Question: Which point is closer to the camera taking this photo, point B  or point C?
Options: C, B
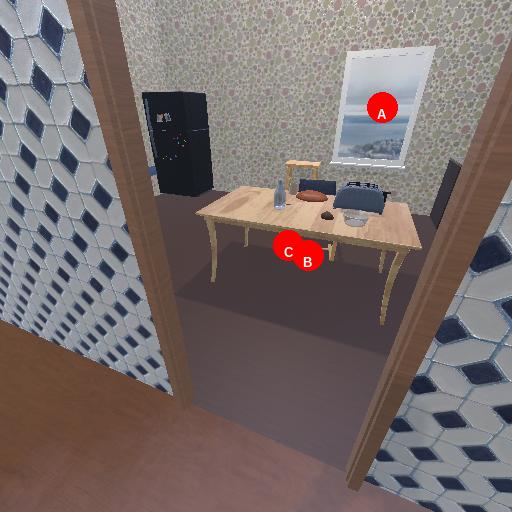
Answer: C